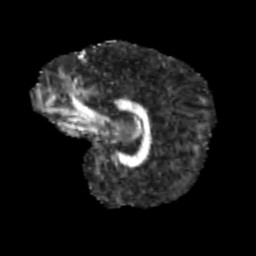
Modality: FA
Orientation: sagittal
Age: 13
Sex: male
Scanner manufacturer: siemens
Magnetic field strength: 3 T
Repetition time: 3.8 s
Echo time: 0.07 s